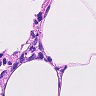
Metastatic tissue present: no